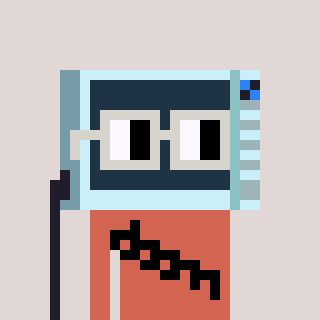
a pixel art character with square light gray glasses, a microwave-shaped head and a peachy-colored body on a warm background